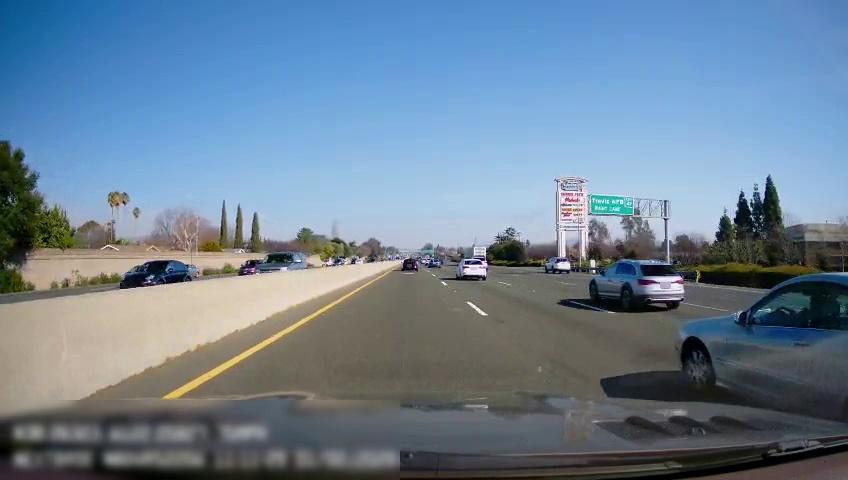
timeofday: Day
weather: Sunny
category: Drivable Space
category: Drivable Space
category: Vehicles | Car
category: Vehicles | Car
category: Vehicles | SUV
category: Vehicles | Car
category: Vehicles | SUV
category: Vehicles | Car
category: Vehicles | SUV
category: Vehicles | Other LV
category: Vehicles | SUV
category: Vehicles | Car
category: Vehicles | Car
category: Vehicles | SUV
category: Vehicles | Car
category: Lanes | Alternate Lane
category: Lanes | Current Lane
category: Lanes | Current Lane
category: Lanes | Alternate Lane
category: Lanes | Opposite Lane
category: Lanes | Opposite Lane
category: Traffic | Signs